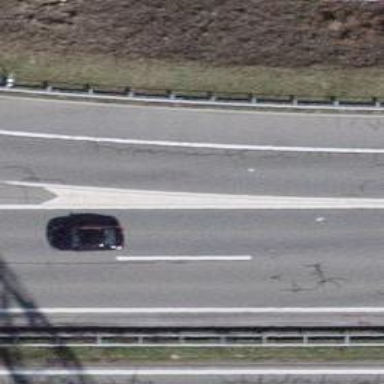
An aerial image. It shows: Asphalt motorway link.